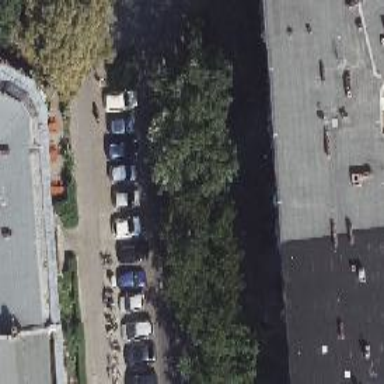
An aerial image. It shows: There is collision protection around obstacle in the parking area.